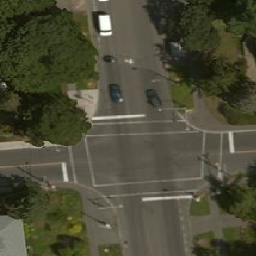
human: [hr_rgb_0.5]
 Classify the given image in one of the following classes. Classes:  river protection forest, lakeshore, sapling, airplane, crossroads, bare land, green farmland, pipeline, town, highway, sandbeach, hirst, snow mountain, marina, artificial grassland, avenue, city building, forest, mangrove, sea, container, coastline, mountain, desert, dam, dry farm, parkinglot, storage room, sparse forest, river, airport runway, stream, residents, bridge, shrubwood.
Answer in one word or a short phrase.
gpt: crossroads